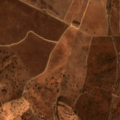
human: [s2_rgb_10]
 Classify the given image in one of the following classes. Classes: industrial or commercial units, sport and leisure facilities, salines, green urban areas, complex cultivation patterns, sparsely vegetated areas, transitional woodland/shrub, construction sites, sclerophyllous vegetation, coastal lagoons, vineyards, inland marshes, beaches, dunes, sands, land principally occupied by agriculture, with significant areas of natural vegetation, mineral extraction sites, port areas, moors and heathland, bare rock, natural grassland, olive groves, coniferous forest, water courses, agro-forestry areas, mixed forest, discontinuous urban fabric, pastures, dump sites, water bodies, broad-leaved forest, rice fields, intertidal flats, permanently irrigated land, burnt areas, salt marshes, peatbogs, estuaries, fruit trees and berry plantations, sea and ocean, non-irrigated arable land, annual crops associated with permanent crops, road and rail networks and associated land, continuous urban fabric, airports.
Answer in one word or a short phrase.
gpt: non-irrigated arable land, agro-forestry areas